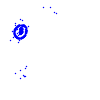
Particle: electron